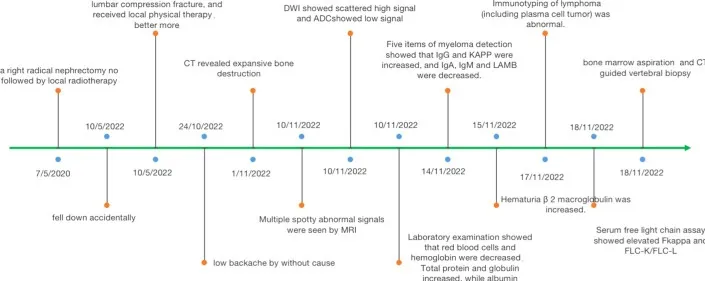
Representative timelines of patient relevant data history.
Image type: chart (chart)